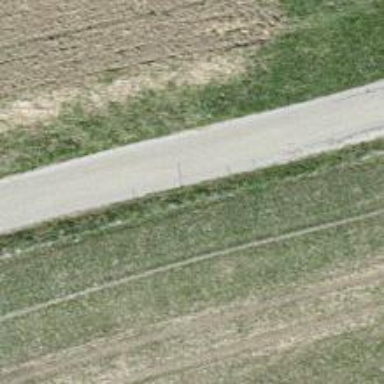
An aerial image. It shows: Unclassified road.